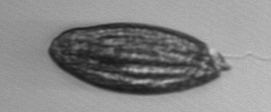
Label: Katodinium_or_Torodinium